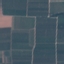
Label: PermanentCrop